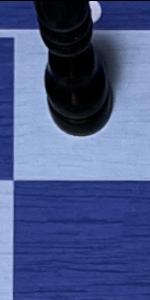
Label: Empty